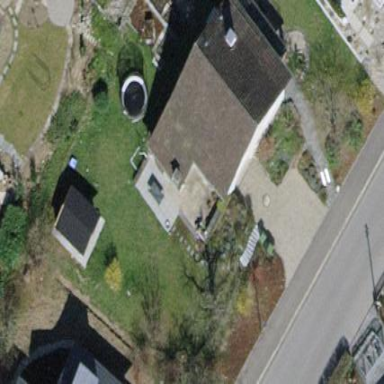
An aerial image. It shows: Detached building with tile roof.